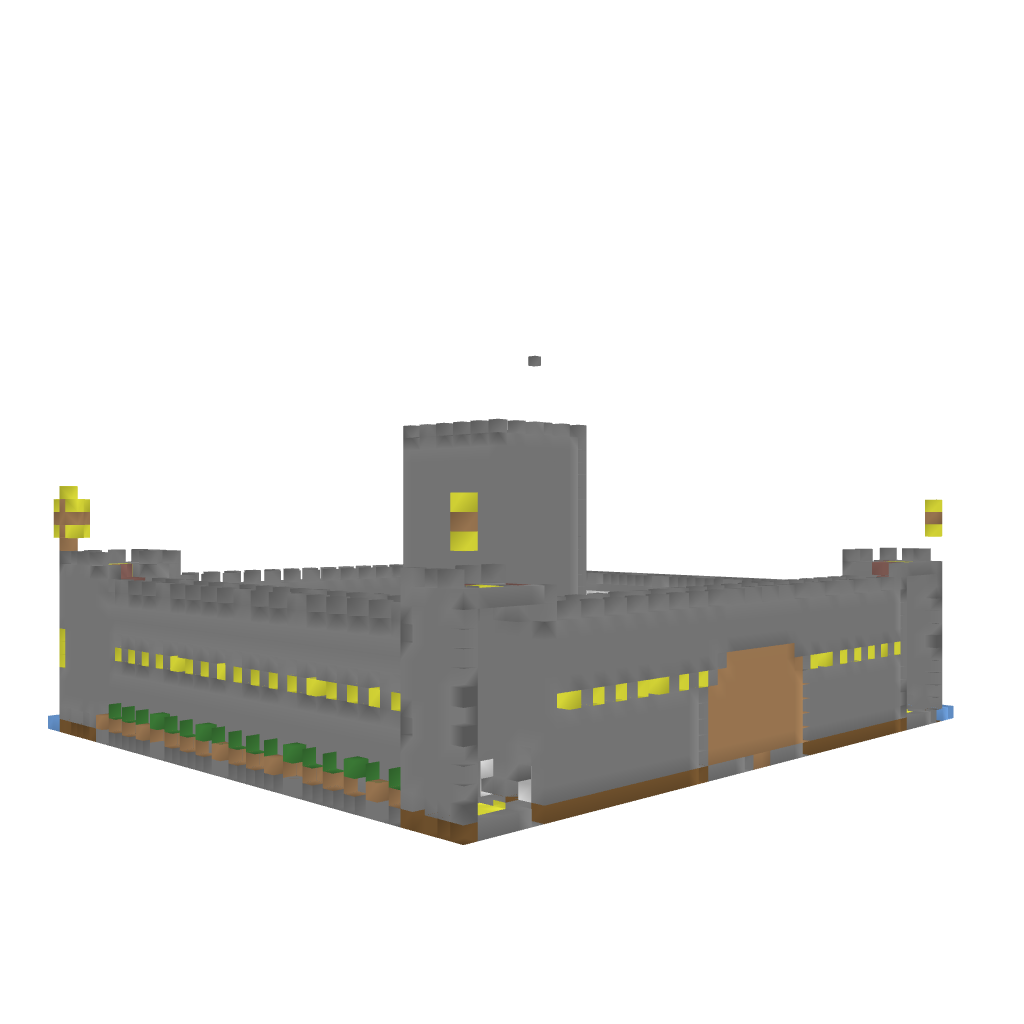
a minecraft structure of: Castle House high quality